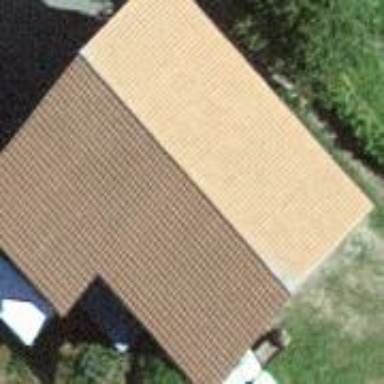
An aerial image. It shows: Shed building.